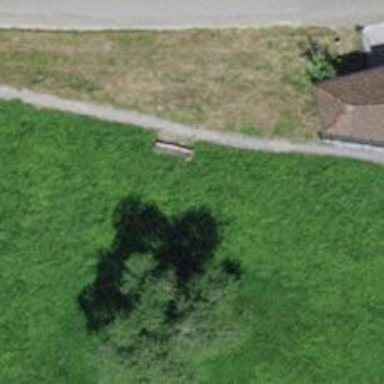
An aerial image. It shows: Brown bench.